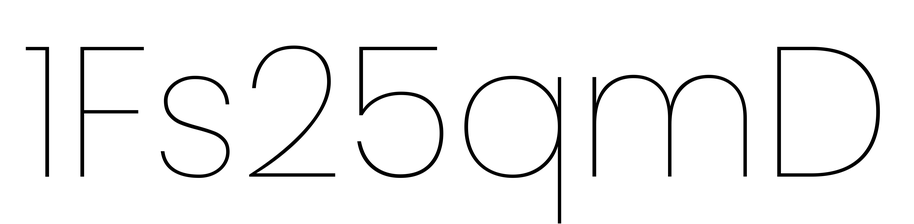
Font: Poppins-Thin